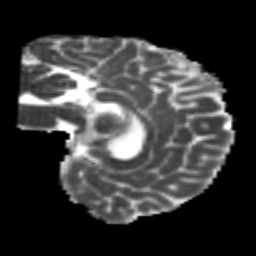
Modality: MD
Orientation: sagittal
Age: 21
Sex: female
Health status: healthy
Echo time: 0.074 s